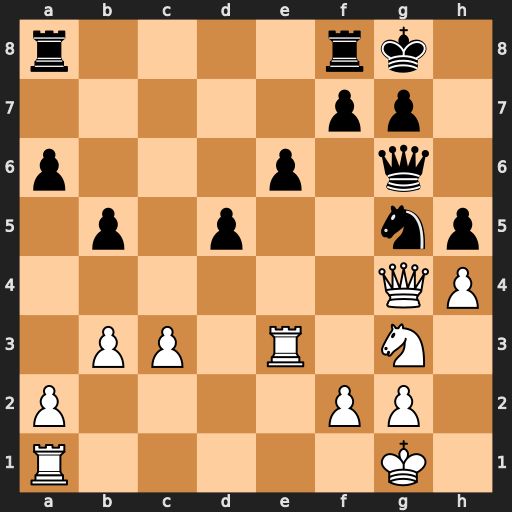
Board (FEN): r4rk1/5pp1/p3p1q1/1p1p2np/6QP/1PP1R1N1/P4PP1/R5K1
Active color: w
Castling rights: -
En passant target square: -
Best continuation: Qxg5 Qxg5 hxg5